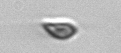
Label: Cryptophyta